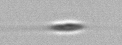
Label: Cylindrotheca_morphotype1